Question: How can I define a width for the label Quantity (see below)? I would like a CSS solution without defining a style on the span but directly on the label.
Something like:
'''
span label[for=Quantity]
{
width: 200px;
}
'''
But the above css doesn't work.

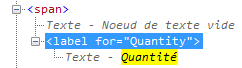
Answer: Your adding to an element they wont accept that.
'''
span label[for=Quantity]
{
width: 200px;
display: block;
}
'''